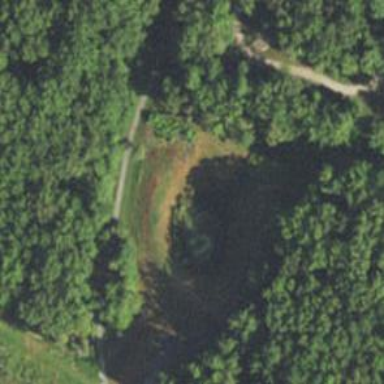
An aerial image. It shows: Detention basin with water.